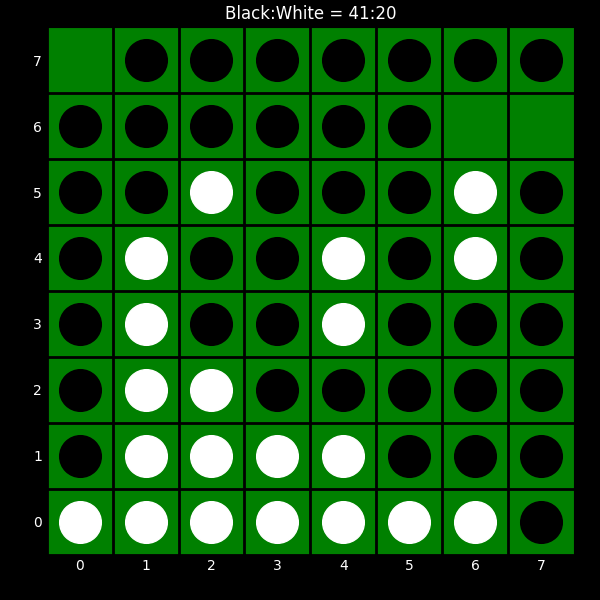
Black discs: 41
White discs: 20